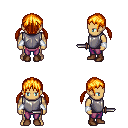
a pixel art fantasy rpg character, male body template, human, tanned skin, steel chest armor, magenta pants, light blonde twin-tailed hairstyle, white cloth bracers, brown shoes, dagger, four views (front, back, left, right), 2x2 character sprite sheet, small pixel art, hard edges, no anti-aliasing